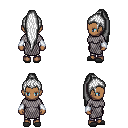
a pixel art fantasy rpg character, female body template, human, dark skin, chain mail, metal pants, white extra-long topknot hairstyle, white cloth bracers, gray slippers, four views (front, back, left, right), 2x2 character sprite sheet, small pixel art, hard edges, no anti-aliasing